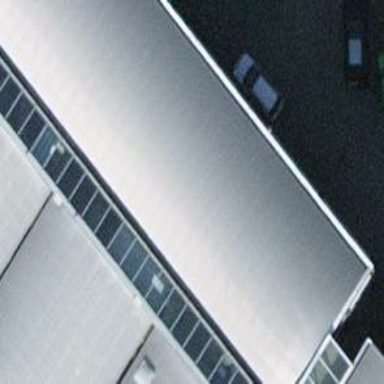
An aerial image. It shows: Car repair shop.